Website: lowes
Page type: billing-address
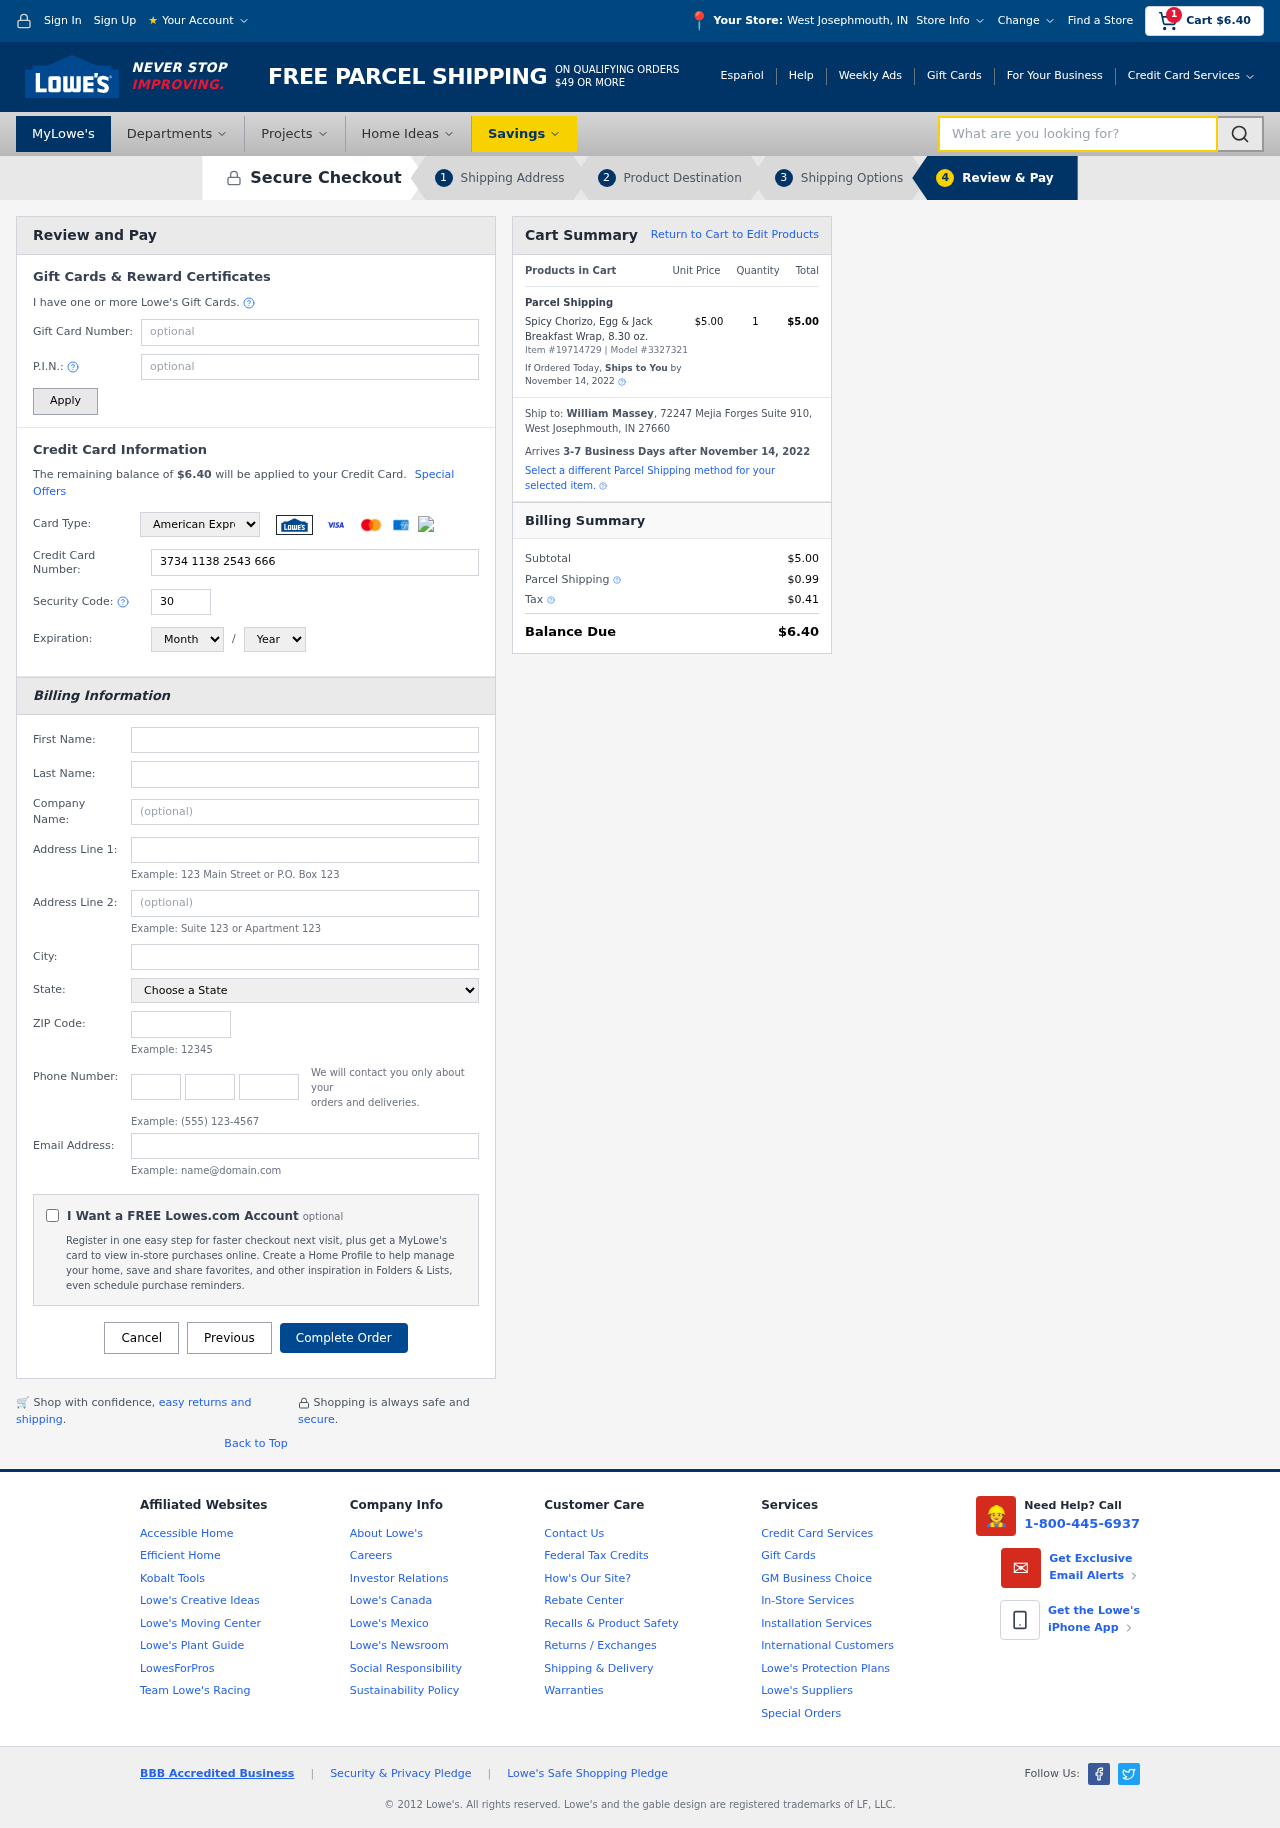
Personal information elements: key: PII_CARD_CVV
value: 3040
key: PII_CARD_EXPIRY_MONTH
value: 06
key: PII_CARD_EXPIRY_YEAR
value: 30
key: PII_CARD_NUMBER
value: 3734 1138 2543 666
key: PII_CARD_TYPE
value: American Express
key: PII_CITY
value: West Josephmouth
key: PII_CITY_STATE
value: West Josephmouth, IN
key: PII_EMAIL
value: william_massey@yahoo.com
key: PII_FIRSTNAME
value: William
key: PII_FULLNAME
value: William Massey
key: PII_LASTNAME
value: Massey
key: PII_PHONE_AREA
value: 753
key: PII_PHONE_PREFIX
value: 309
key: PII_PHONE_SUFFIX
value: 6545
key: PII_POSTCODE
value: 27660
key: PII_STATE
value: Indiana
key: PII_STREET
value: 72247 Mejia Forges Suite 910
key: PII_STREET2
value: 187 Thomas Gardens
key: PII_CITY_STATE_ZIP
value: West Josephmouth, IN 27660
Product elements: key: PRODUCT1_NAME
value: Spicy Chorizo, Egg & Jack Breakfast Wrap, 8.30 oz.
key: PRODUCT1_PRICE
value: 5
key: PRODUCT1_QUANTITY
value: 1
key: PRODUCT_ITEM_NUMBER
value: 19714729
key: PRODUCT_MODEL_NUMBER
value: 3327321
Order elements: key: ORDER_SUBTOTAL
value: $6.40
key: ORDER_TOTAL
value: $6.40
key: ORDER_SHIPPING_DATE
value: November 14, 2022
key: ORDER_SUBTOTAL
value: $5.00
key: ORDER_DELIVERY_DATE
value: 3-7 Business Days after November 14, 2022
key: ORDER_SHIPPING_DATE2
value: November 14, 2022
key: ORDER_SUBTOTAL2
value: $5.00
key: ORDER_SHIPPING_COST
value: $0.99
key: ORDER_TAX
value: $0.41
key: ORDER_TOTAL2
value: $6.40
Search elements: key: HEADER_SEARCH
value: What are you looking for?